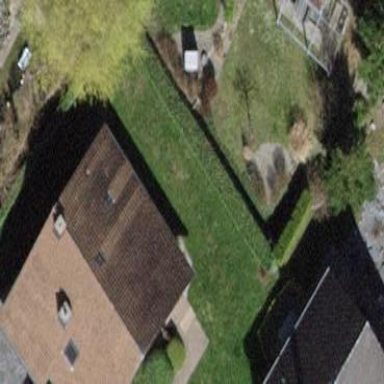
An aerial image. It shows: Detached building with gabled roof.